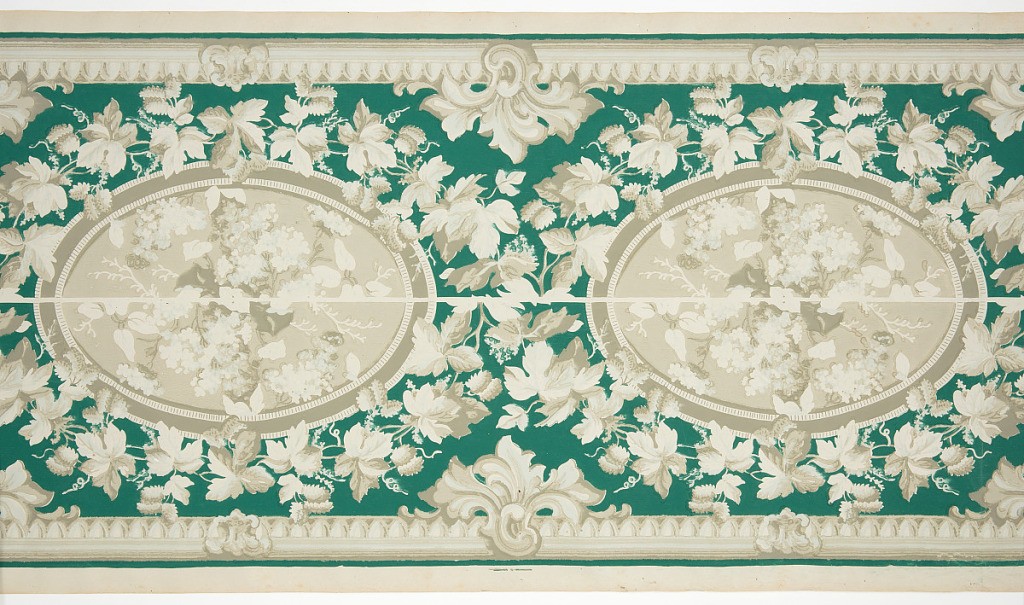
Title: Border with Floral Medallions and Vines
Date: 1845–1860
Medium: machine-printed paper
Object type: border
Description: Printed two across the width. One half of oval medallion containing a floral bouquet, vining foliage wraps around. Printed in monochrome taupe with deep green background, off-white ground, cotton rag paper.